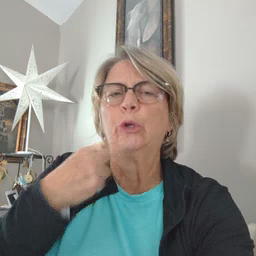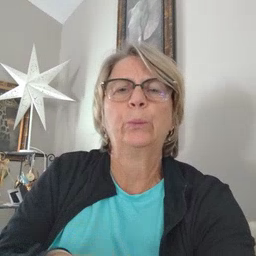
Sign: cute